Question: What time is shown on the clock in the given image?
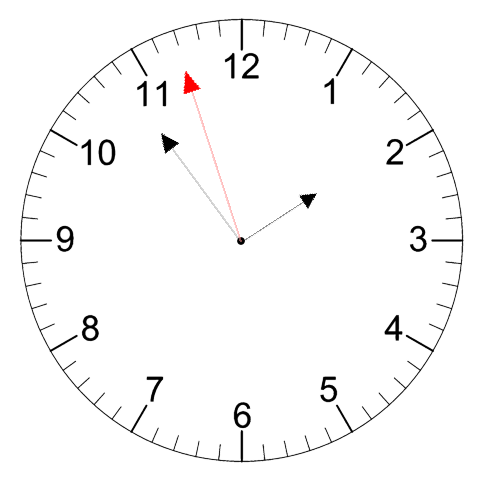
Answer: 01:53:57